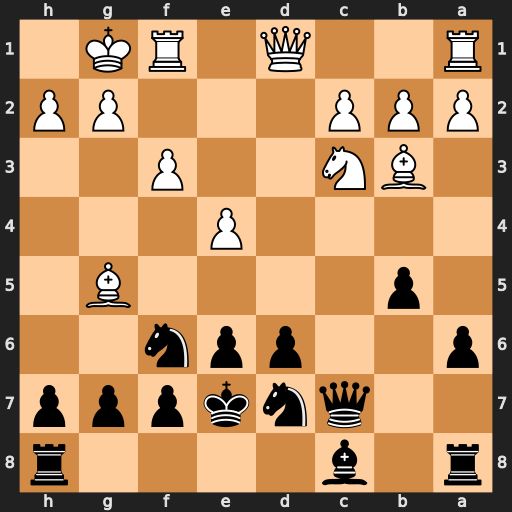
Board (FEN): r1b4r/2qnkppp/p2ppn2/1p4B1/4P3/1BN2P2/PPP3PP/R2Q1RK1
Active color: b
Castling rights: -
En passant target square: -
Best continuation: Qc5+ Kh1 Qxg5